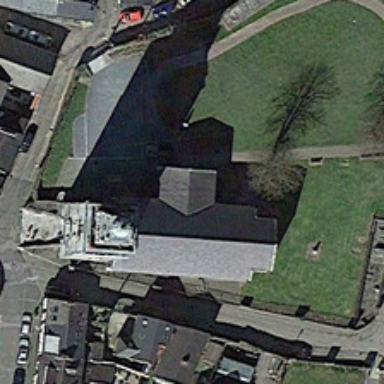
This is a big church and some plants .